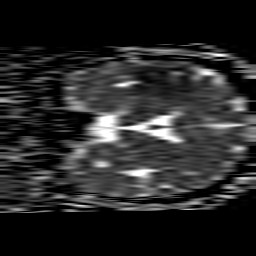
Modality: ADC
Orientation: coronal
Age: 40
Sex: female
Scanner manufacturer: philips
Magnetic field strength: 1.5 T
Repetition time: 3.403 s
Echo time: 0.09411 s